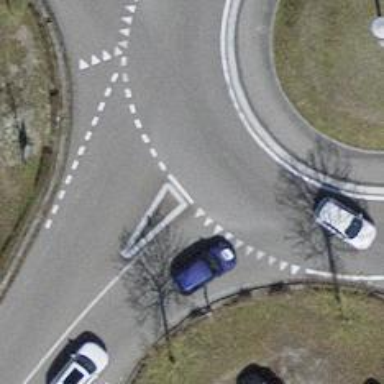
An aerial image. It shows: Road with "give way" sign.